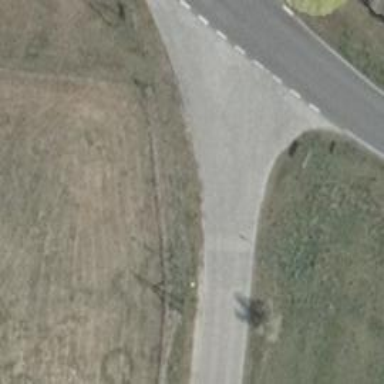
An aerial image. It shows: Road with "give way" sign.